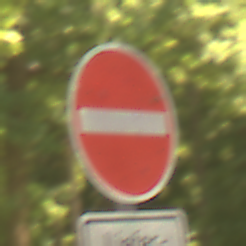
Verkehrszeichen: VerbotDerEinfahrt
Zusatzzeichen unten: BesondereFahrzeugeUndTransportgueter5
Umgebung: Outdoor, Nature
Tageszeit: Midday
Wetter: PartlyCloudy
Licht: Natural
Jahreszeit: NotSpecified
Kontrast: LowContrast